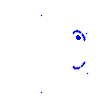
Particle: electron